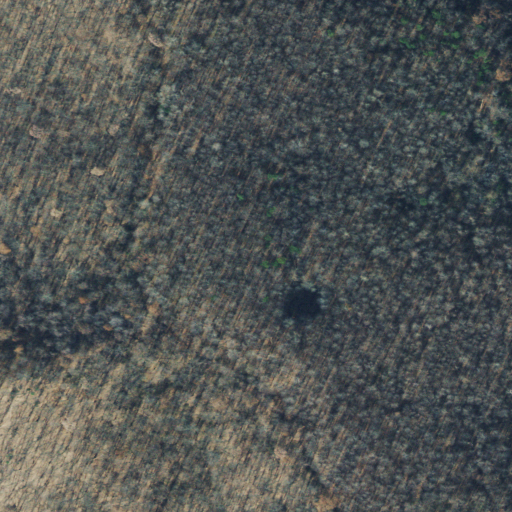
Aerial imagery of mountain in Ohio named Tolle Hill containing only deciduous forest